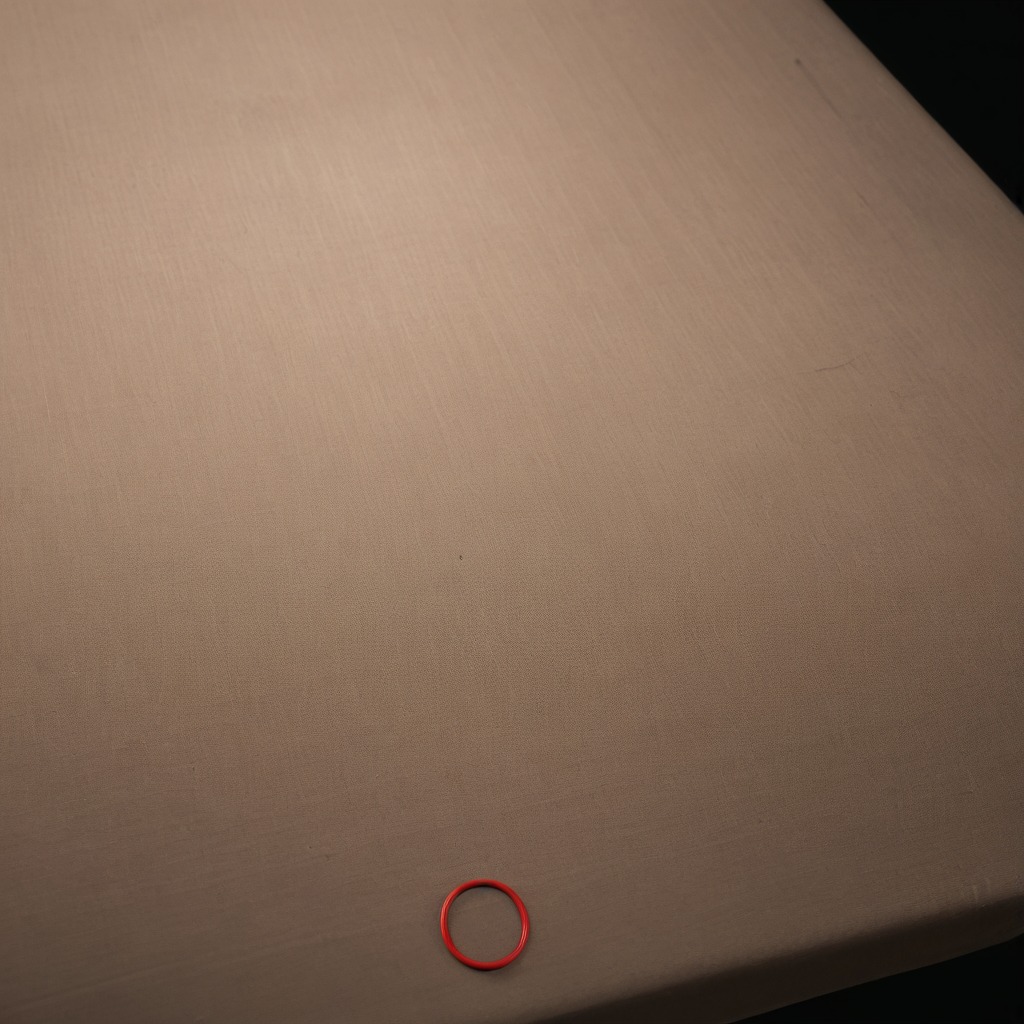
A rubber O-ring is lying on the wooden table.